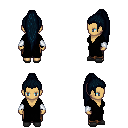
a pixel art fantasy rpg character, female body template, human, tanned skin, black robe, robe skirt, raven extra-long topknot hairstyle, white cloth bracers, gray slippers, four views (front, back, left, right), 2x2 character sprite sheet, small pixel art, hard edges, no anti-aliasing